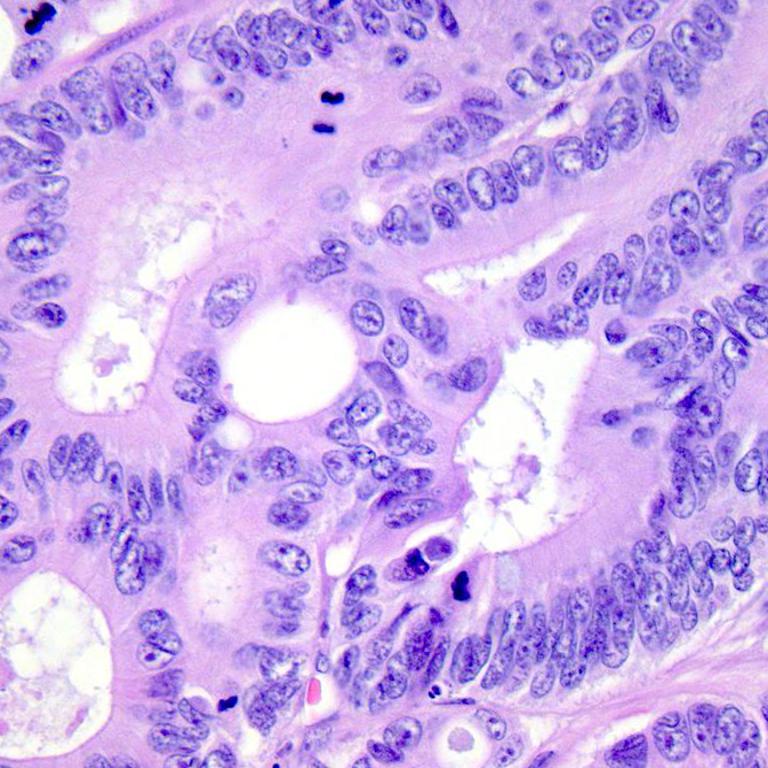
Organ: colon
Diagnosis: adenocarcinomas